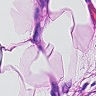
Metastatic tissue present: yes